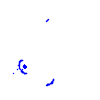
Particle: kaon